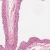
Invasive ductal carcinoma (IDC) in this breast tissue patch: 0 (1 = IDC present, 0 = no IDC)